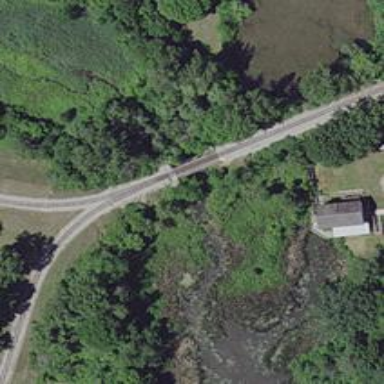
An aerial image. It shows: Preserved historic railway bridge with rail tracks.